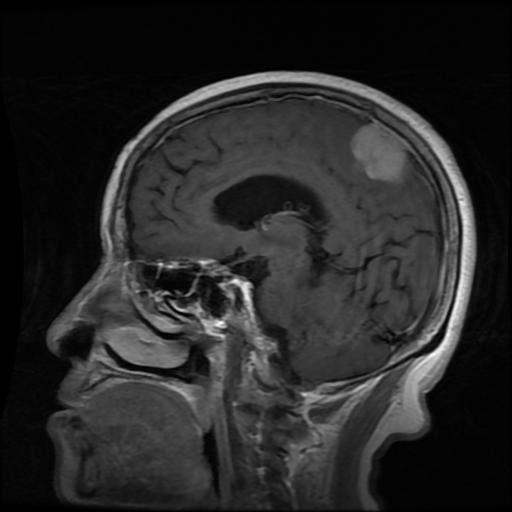
Label: meningioma